This time-frequency spectrogram was computed from a bearing vibration snapshot; brighter regions carry more energy. Determine the bearing's health state. Answer with exactly one of: normal, inner_race, outer_race, ball.
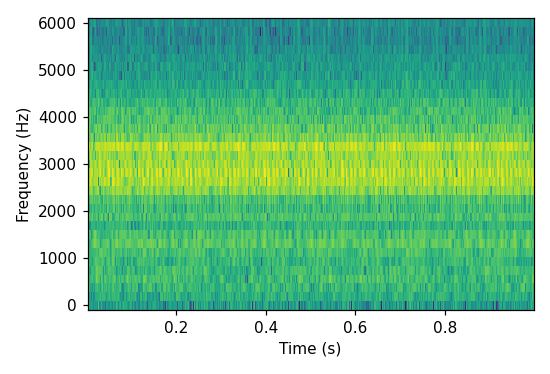
Answer: outer_race